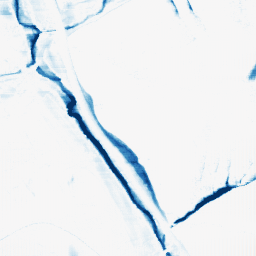
Category: morphological
Decomposition family: morphological_rect
Decomposition parameters: operation: closing
width: 20
height: 3
Upsampling method: fft_zeropad
Upsampling parameters: scale: 4
Upsampling scale: 4